Field crop: maize
Growth stage: 2
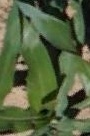
Species: maize